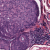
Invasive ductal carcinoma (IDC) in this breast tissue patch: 1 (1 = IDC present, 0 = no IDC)